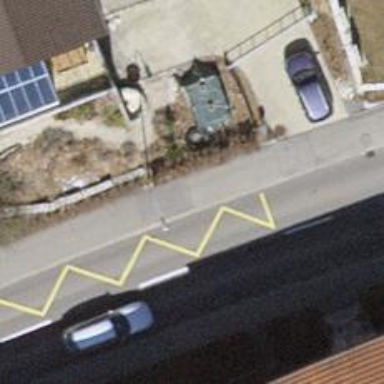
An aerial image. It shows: Asphalt sidewalk along the footway.